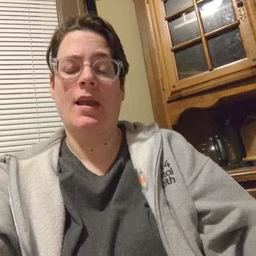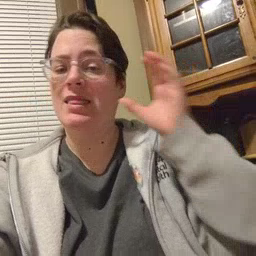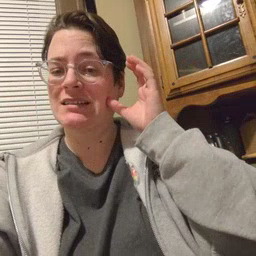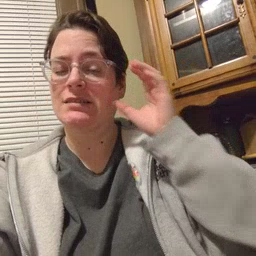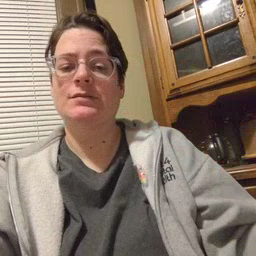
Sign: listen